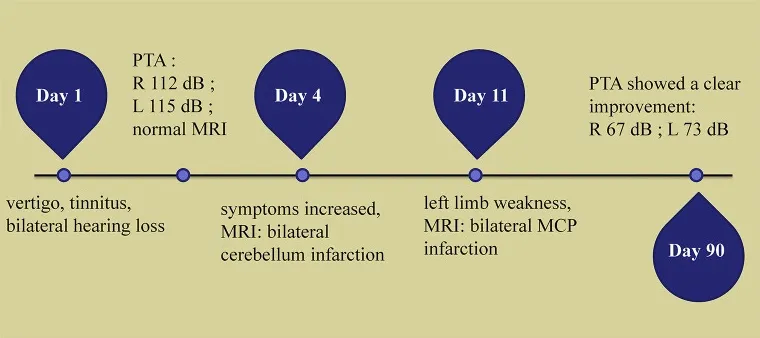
Time course of the disease. Diagram illustrating time course of disease in our patient. PTA, pure-tone average; R, right; L, left; MRI, magnetic resonance imaging; MCP, middle cerebellar peduncle.
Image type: chart (chart)